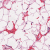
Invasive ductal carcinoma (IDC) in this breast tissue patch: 0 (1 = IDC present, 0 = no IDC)